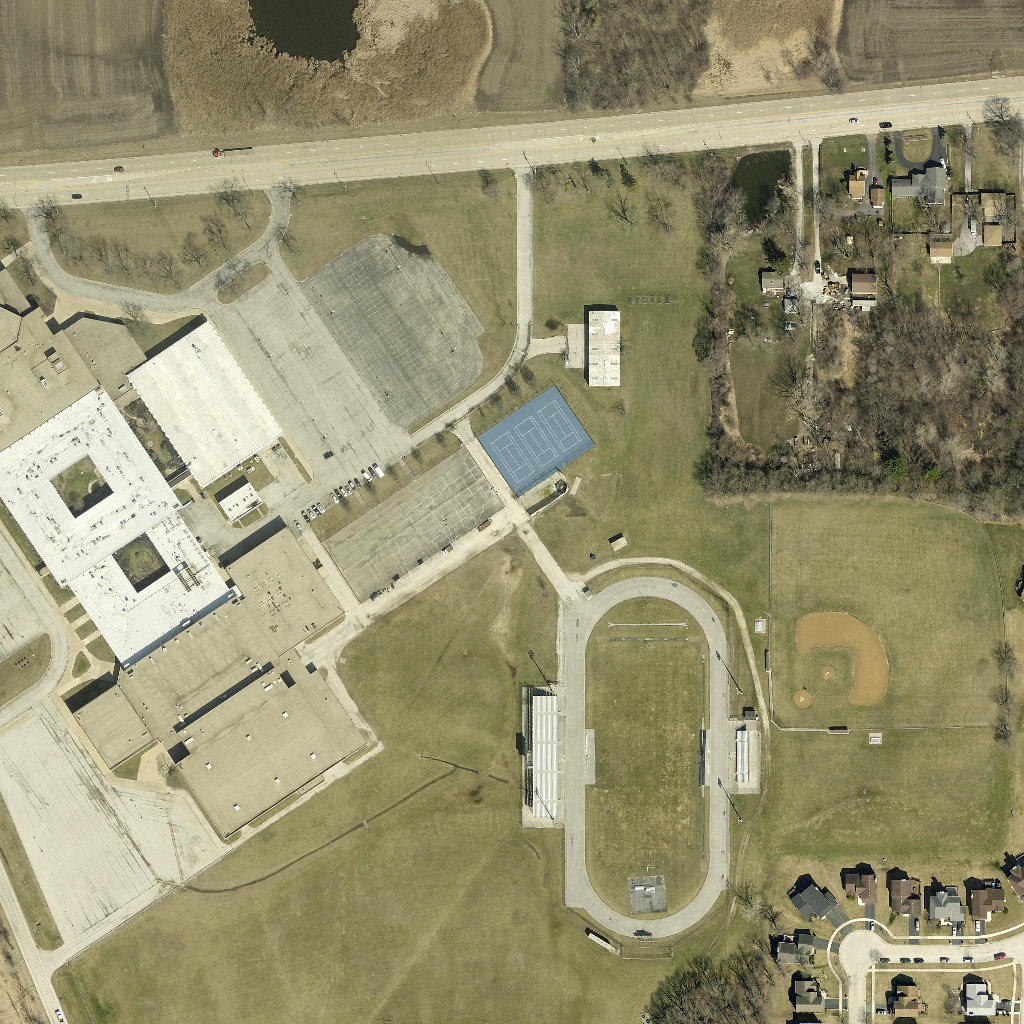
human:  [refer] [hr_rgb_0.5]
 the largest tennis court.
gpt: <box>[[47, 38, 57, 47, 0]]</box>

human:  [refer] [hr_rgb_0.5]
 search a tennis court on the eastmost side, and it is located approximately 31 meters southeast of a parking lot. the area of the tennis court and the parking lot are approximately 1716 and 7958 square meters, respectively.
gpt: <box>[[46, 37, 58, 48, 0]]</box>

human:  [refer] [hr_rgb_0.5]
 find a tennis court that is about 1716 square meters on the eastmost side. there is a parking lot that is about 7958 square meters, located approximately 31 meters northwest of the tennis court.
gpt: <box>[[46, 37, 58, 48, 0]]</box>